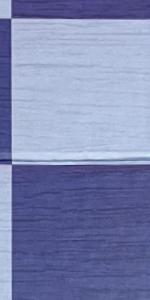
Label: Empty